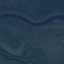
Land use / land cover: River